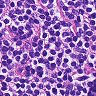
Metastatic tissue present: no